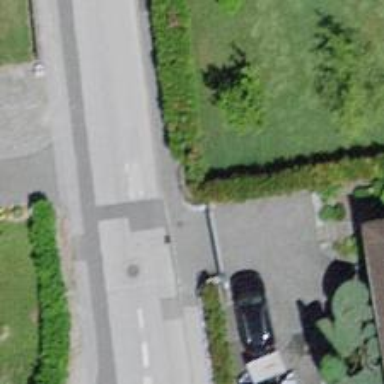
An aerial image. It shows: Hedge acting as barrier.